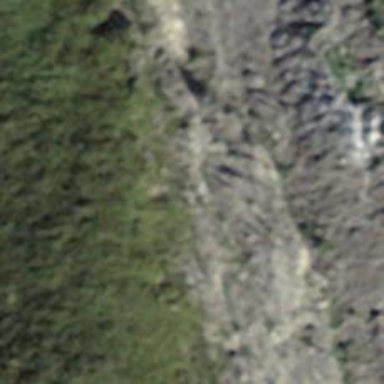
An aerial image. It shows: Cliff in nature.